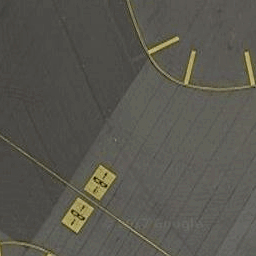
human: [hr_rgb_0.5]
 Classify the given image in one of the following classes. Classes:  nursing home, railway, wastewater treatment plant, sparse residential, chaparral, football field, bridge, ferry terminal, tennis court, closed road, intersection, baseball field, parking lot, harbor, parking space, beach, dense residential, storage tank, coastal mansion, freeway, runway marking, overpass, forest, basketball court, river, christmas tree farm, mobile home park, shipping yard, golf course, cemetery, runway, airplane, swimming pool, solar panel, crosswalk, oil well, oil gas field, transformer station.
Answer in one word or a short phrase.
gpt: runway marking